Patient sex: M
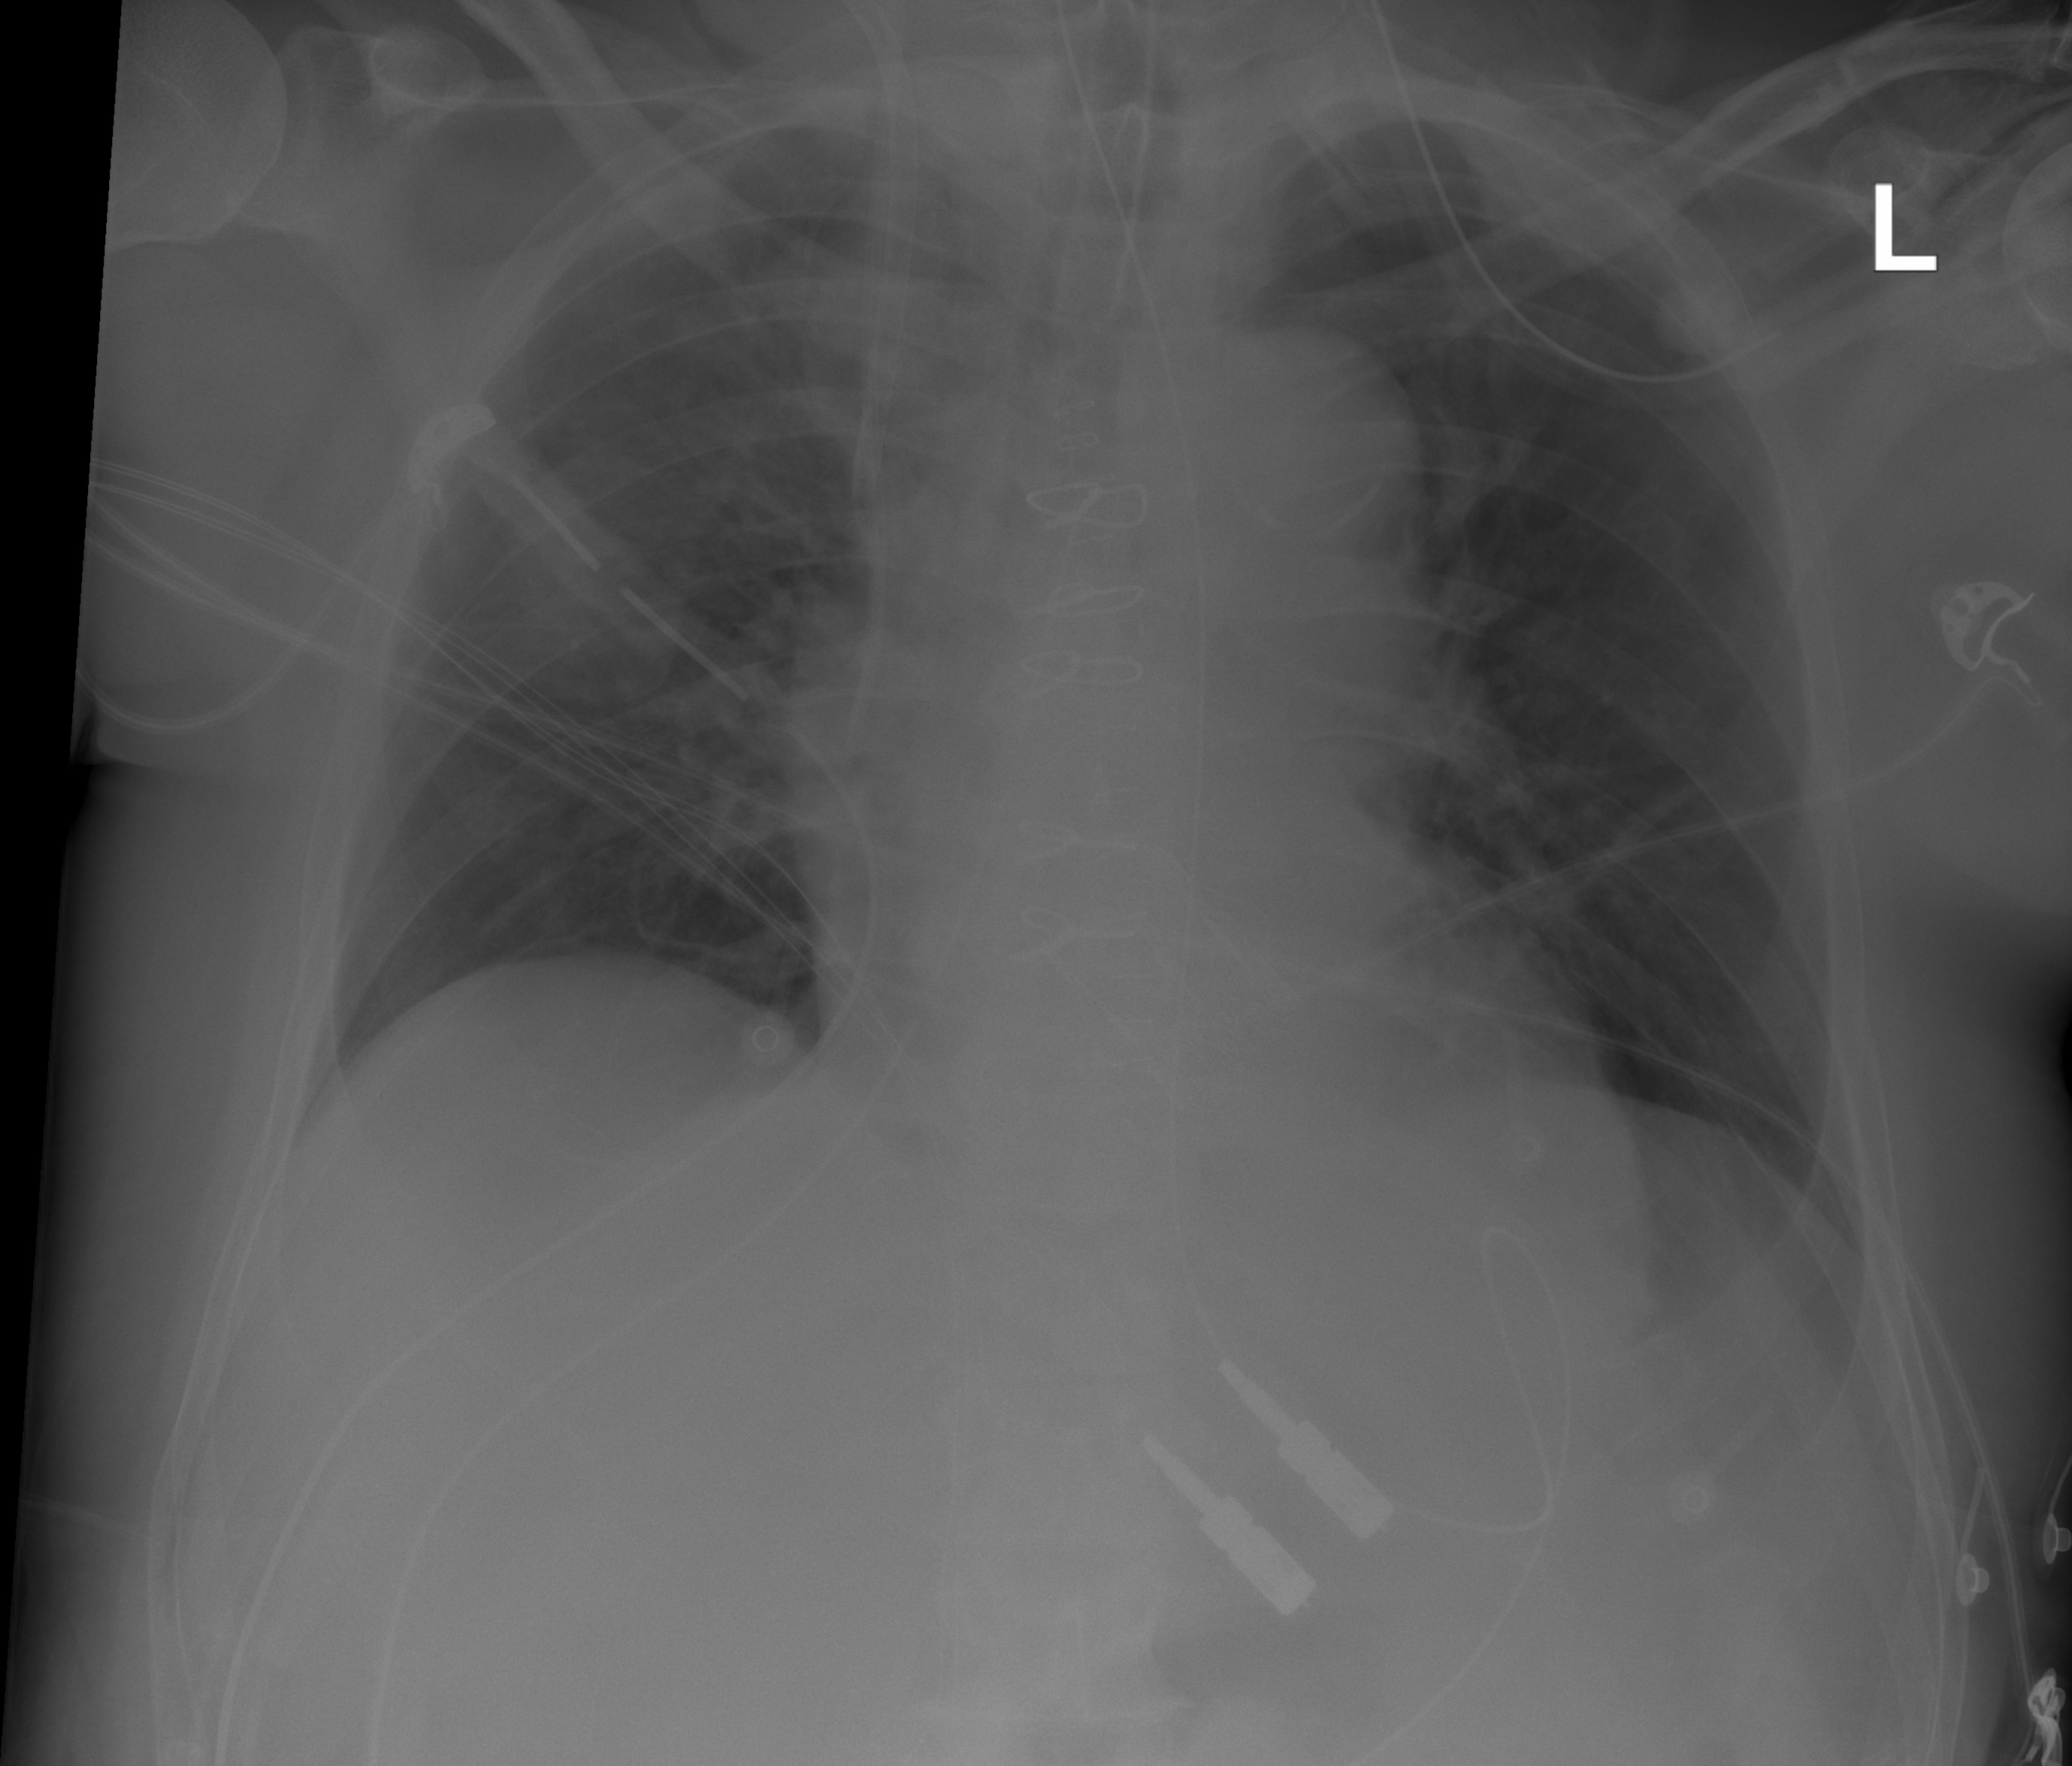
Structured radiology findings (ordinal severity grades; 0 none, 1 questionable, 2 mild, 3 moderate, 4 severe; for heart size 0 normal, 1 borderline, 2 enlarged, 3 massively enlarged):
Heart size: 0
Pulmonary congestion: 2
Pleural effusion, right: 0
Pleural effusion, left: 0
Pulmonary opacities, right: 0
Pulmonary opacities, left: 0
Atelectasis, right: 2
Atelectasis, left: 2